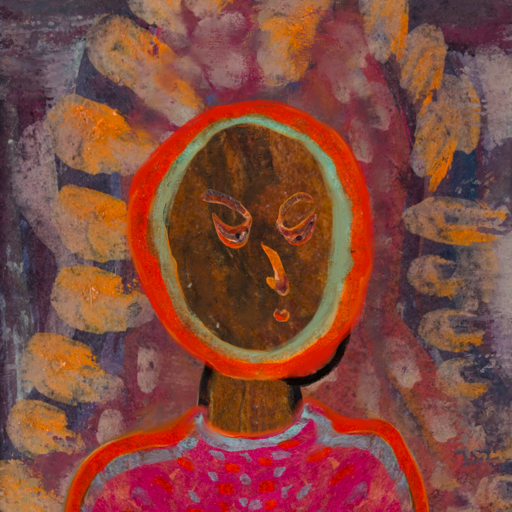
Background: Doll, Head And Neck Side: Mosgoul, Face Side: Hypocrite, Bust: Sisters, Hair Side: Sisters, Head Accessory: Blank, Second Necklace: Blank, Necklace: Blank, Baby: Blank